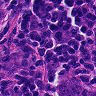
Metastatic tissue present: yes